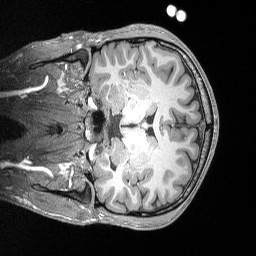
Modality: T1w
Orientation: coronal
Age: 31
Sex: male
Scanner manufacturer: siemens
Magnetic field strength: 3 T
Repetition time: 2.53 s
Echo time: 0.00164 s